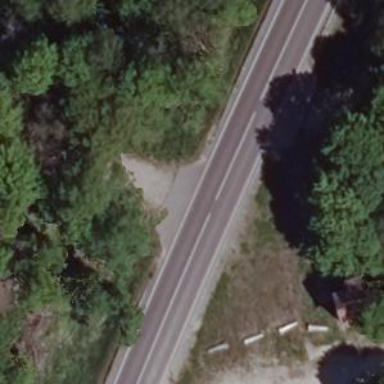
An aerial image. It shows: Emergency access point on the road.